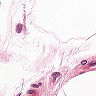
Metastatic tissue present: no